Question: Be gentle. I'm still learning. I have a report I'm trying to pull where I need to use the not equal to set three different things to exclude. The report works fine with one not equal, but when I add a second, it ignores the date range and still includes what I'm filtering.
This is the one that works by using one not equal. I'm filtering out any null/blank values out of the secondary name location.
'''
SELECT distinct
Response_Master_Incident.Master_Incident_Number, Response_Master_Incident.Response_Date, Response_Master_Incident.Problem, Response_Master_Incident.Location_Name, Response_Master_Incident.Address,
VehicleLocations.SecondaryLocationName
FROM Response_Master_Incident INNER JOIN
VehicleLocations ON Response_Master_Incident.ID = VehicleLocations.MasterIncidentID
WHERE (Response_Master_Incident.Response_Date > '08/01/2019') AND (Response_Master_Incident.Response_Date < '09/01/2019') AND (Response_Master_Incident.Problem = 'Escort Person') AND
(Response_Master_Incident.Call_Disposition = 'TL - Transported Law') AND (VehicleLocations.SecondaryLocationName <> '')
ORDER BY Response_Master_Incident.Response_Date
'''
When I try to add two more using the 'or' statement, it ignores the date range and still includes them. This is what I'm trying to get it to do.
'''
SELECT DISTINCT
Response_Master_Incident.Master_Incident_Number, Response_Master_Incident.Response_Date, Response_Master_Incident.Problem, Response_Master_Incident.Location_Name, Response_Master_Incident.Address,
VehicleLocations.SecondaryLocationName
FROM Response_Master_Incident INNER JOIN
VehicleLocations ON Response_Master_Incident.ID = VehicleLocations.MasterIncidentID
WHERE (Response_Master_Incident.Response_Date > '08/01/2019') AND (Response_Master_Incident.Response_Date < '09/01/2019') AND (Response_Master_Incident.Problem = 'Escort Person') AND
(Response_Master_Incident.Call_Disposition = 'TL - Transported Law') AND (VehicleLocations.SecondaryLocationName <> '') OR
(VehicleLocations.SecondaryLocationName <> 'Bradley County%') OR
(VehicleLocations.SecondaryLocationName <> 'Tennova%')
ORDER BY Response_Master_Incident.Response_Date
'''
Any help would be appreciated.
---
So this is a hypothetical of what I am getting as a return.

---
I tried replacing the "OR" with the "AND" and yes, it still returned outside of my date range and with the three places showing.
'''
~SELECT DISTINCT
Response_Master_Incident.Master_Incident_Number,
Response_Master_Incident.Response_Date,
Response_Master_Incident.Problem,
Response_Master_Incident.Location_Name,
Response_Master_Incident.Address,
VehicleLocations.SecondaryLocationName
FROM Response_Master_Incident INNER JOIN
VehicleLocations ON Response_Master_Incident.ID =
VehicleLocations.MasterIncidentID
WHERE (Response_Master_Incident.Response_Date > '08/01/2019') AND
(Response_Master_Incident.Response_Date < '09/01/2019') AND
(Response_Master_Incident.Problem = 'Escort Person') AND
(Response_Master_Incident.Call_Disposition = 'TL - Transported
Law') AND
(VehicleLocations.SecondaryLocationName <> '') AND
(VehicleLocations.SecondaryLocationName <> 'Bradley County%') AND
(VehicleLocations.SecondaryLocationName <> 'Tennova%')
ORDER BY Response_Master_Incident.Response_Date~
'''
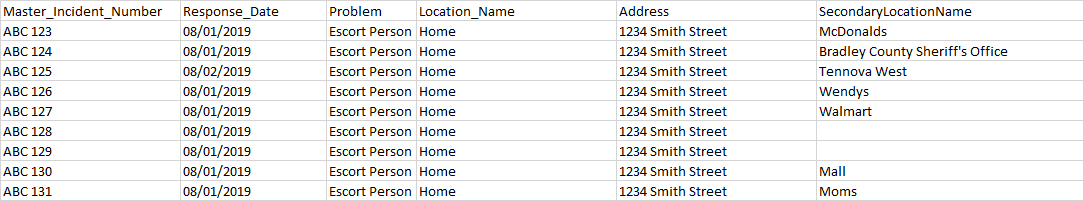
Answer: This will be true for possible record:
'''
(VehicleLocations.SecondaryLocationName <> '')
OR (VehicleLocations.SecondaryLocationName <> 'Bradley County%')
OR (VehicleLocations.SecondaryLocationName <> 'Tennova%')
'''
Because, no matter what value is in 'SecondaryLocationName', it will "not equal" one of those values.
To filter out the matching records, use 'AND' instead of 'OR':
'''
(VehicleLocations.SecondaryLocationName <> '')
AND (VehicleLocations.SecondaryLocationName <> 'Bradley County%')
AND (VehicleLocations.SecondaryLocationName <> 'Tennova%')
'''
Side note: Maybe this is different for various database engines, but would '<>' make use of the '%' wildcard? you meant to use the 'LIKE' operator?:
'''
(VehicleLocations.SecondaryLocationName <> '')
AND (VehicleLocations.SecondaryLocationName NOT LIKE 'Bradley County%')
AND (VehicleLocations.SecondaryLocationName NOT LIKE 'Tennova%')
'''
Also note that '''' and 'NULL' are not necessarily the same thing. You may also want to include:
'''
AND (VehicleLocations.SecondaryLocationName IS NOT NULL)
'''